Interaction volume radius: 10 \u00c5
Interaction volume height: 20 \u00c5
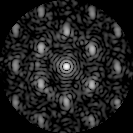
Disorder parameter: 0.5064